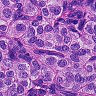
Metastatic tissue present: yes